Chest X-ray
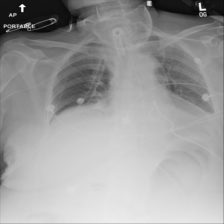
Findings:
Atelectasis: positive
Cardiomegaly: negative
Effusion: negative
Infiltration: negative
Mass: negative
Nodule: negative
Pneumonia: negative
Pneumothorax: negative
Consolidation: negative
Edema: negative
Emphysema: negative
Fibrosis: negative
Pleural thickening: negative
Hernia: negative